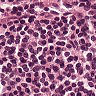
Metastatic tissue present: no